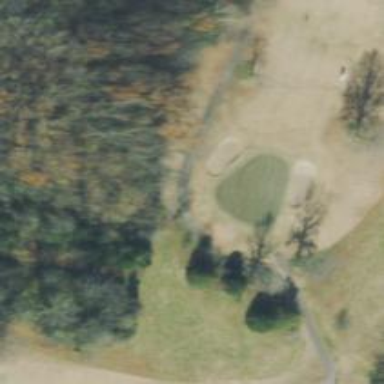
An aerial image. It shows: Path for both road and golf.